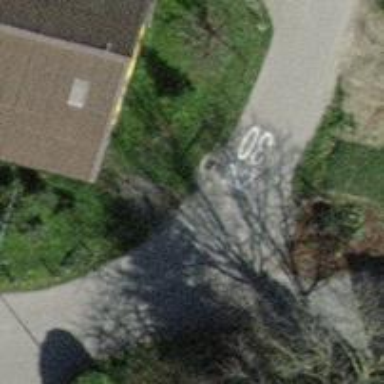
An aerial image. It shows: Smoothly paved residential road.